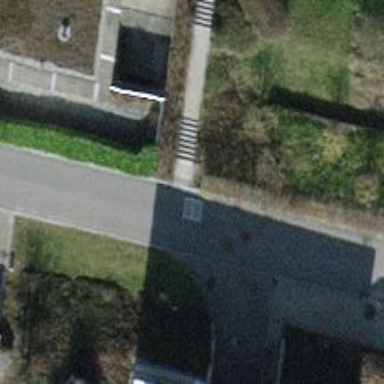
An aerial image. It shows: Hedge acting as barrier.